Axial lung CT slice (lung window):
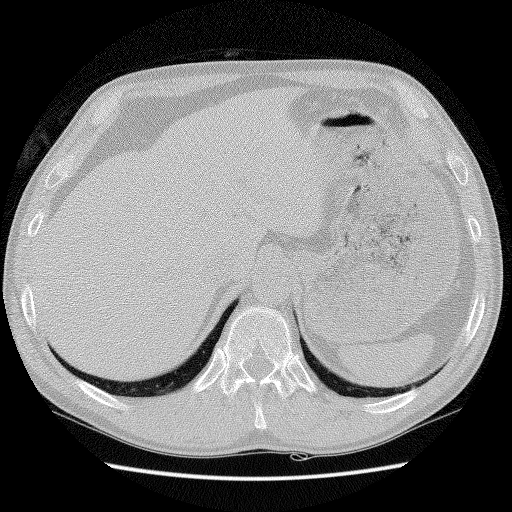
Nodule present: no